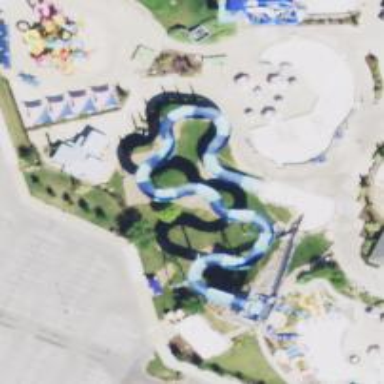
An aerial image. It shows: Attraction seen in the image is family rafting water slide.